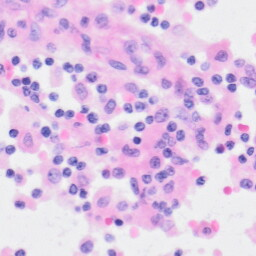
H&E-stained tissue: Kidney